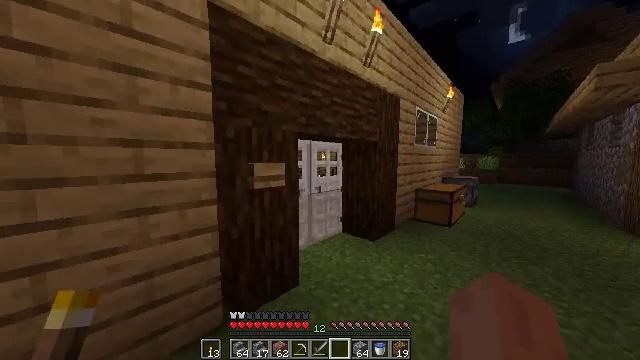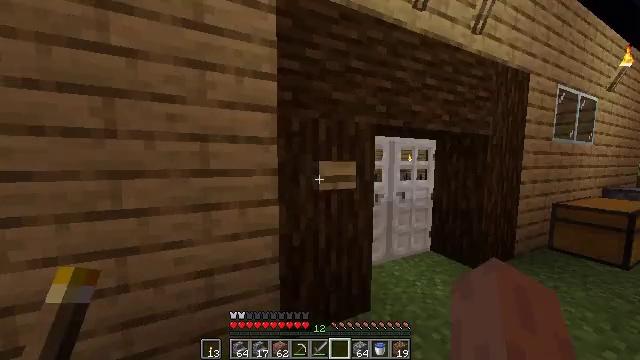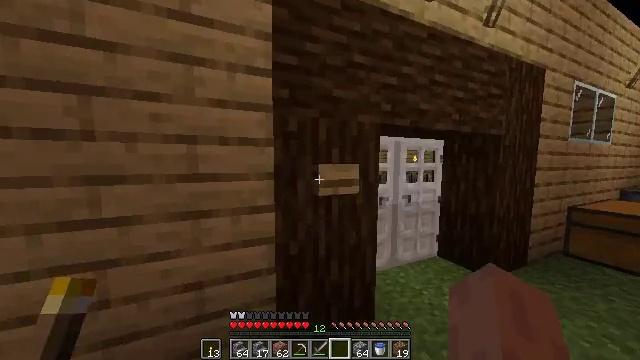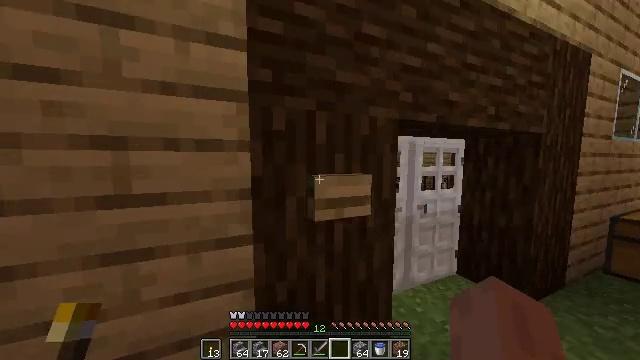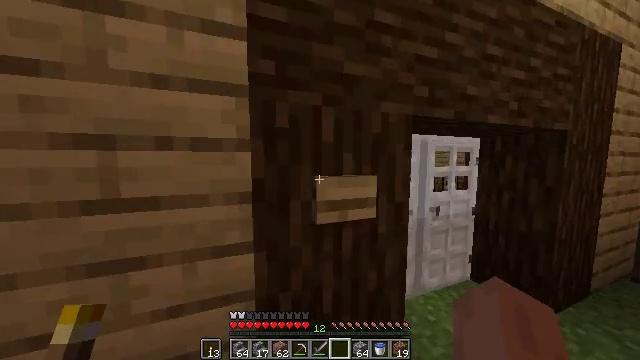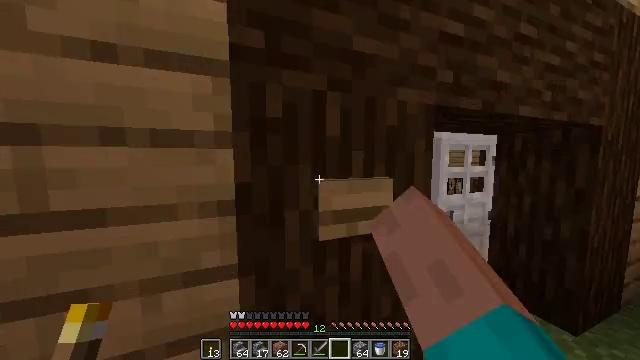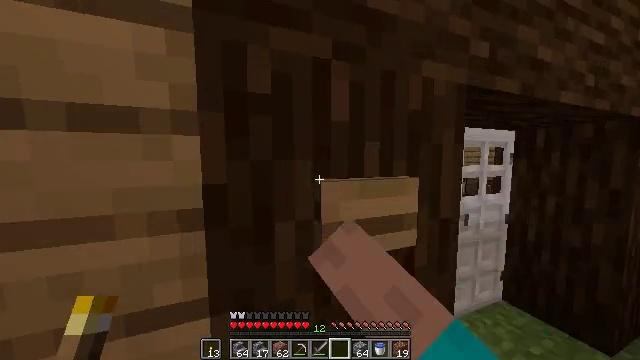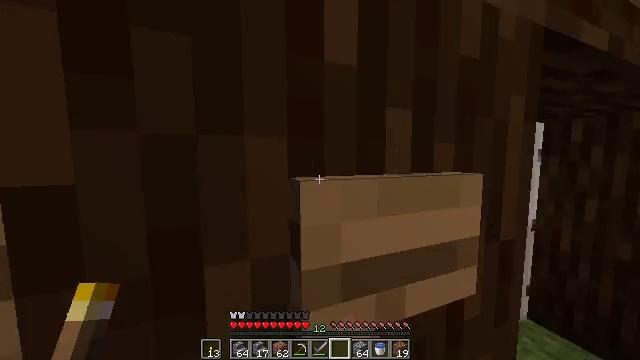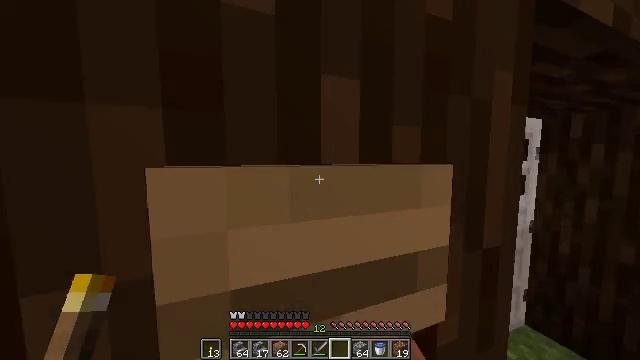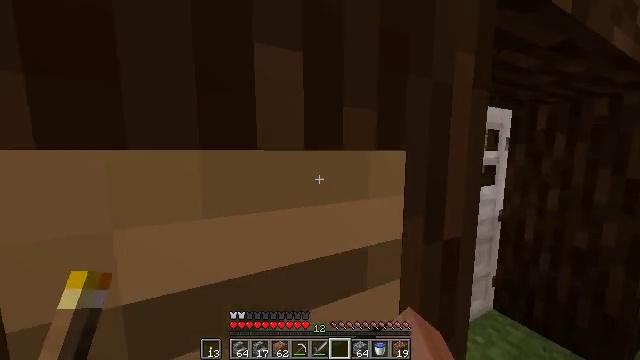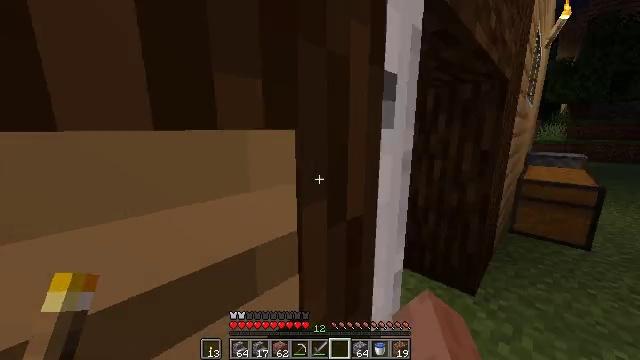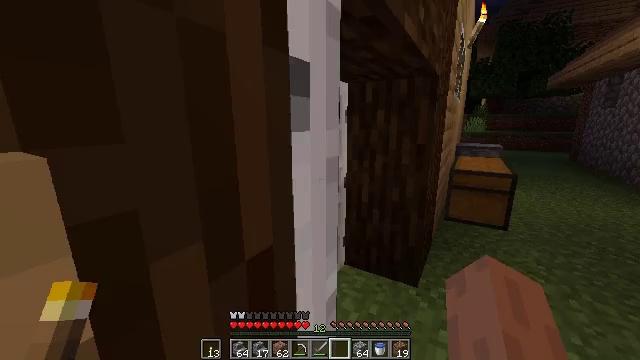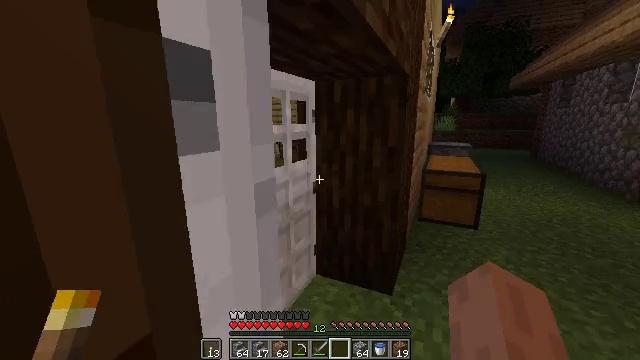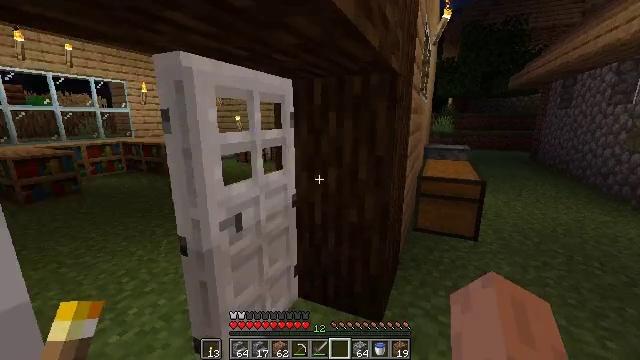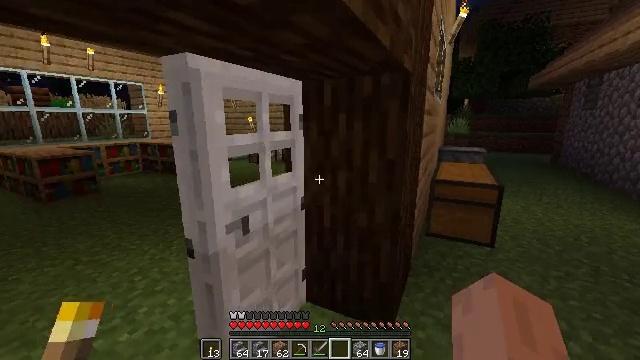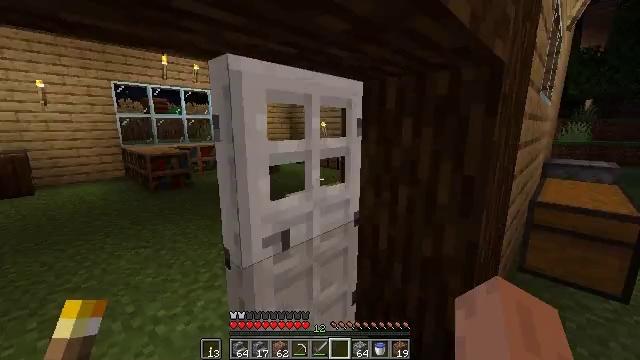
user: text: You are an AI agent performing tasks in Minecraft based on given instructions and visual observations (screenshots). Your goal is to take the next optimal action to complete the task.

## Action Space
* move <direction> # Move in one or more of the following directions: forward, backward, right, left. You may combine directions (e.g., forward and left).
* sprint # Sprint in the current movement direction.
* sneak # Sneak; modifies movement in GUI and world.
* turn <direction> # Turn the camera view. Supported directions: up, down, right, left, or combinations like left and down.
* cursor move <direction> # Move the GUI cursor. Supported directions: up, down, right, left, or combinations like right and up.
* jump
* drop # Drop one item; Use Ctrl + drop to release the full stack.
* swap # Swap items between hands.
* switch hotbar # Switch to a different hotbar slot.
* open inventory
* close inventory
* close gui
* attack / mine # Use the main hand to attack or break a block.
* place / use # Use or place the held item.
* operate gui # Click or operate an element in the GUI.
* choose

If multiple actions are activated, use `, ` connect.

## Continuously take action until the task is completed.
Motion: motion action
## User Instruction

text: Smash the iron door for recycling.
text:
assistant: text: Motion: move forward, sprint, turn left, attack / mine
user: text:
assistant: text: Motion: move forward, sprint, turn left, attack / mine
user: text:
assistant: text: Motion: move forward, sprint, attack / mine
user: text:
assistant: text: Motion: move forward, sprint, turn left, attack / mine and use / place
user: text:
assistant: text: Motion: move forward, sprint, attack / mine and use / place
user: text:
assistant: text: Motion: move forward, sprint, attack / mine and use / place
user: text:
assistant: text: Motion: move forward, sprint, attack / mine and use / place
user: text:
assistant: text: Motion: move forward, sprint, attack / mine
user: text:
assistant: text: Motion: move forward, sprint, turn right and down, attack / mine
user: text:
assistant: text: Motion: move forward, sprint, turn right and down, attack / mine
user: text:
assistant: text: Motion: move forward, sprint, turn right and down, attack / mine
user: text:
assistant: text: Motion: move forward, sprint, turn right, attack / mine
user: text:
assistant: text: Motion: move forward, sprint, attack / mine
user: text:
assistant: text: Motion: move forward, sprint, turn left, attack / mine
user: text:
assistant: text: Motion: move forward, sprint, turn left and up, attack / mine
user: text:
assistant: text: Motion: move forward, sprint, turn left and up, attack / mine
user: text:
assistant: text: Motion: move forward, sprint, turn left and up, attack / mine
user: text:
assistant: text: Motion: move forward, sprint, turn left, attack / mine
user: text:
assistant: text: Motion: move forward, sprint, turn left, attack / mine
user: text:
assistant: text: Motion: move forward, sprint, turn left, attack / mine
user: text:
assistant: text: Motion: move forward, sprint, turn left, attack / mine
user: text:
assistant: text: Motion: move forward, sprint, turn left, attack / mine
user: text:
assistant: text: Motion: move forward, sprint, attack / mine
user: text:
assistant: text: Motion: move forward, sprint, attack / mine
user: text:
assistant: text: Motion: move forward, sprint, attack / mine
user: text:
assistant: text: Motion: move forward, sprint, turn right, attack / mine
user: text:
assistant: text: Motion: move forward, sprint, turn right, attack / mine
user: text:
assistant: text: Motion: move forward, sprint, turn right, attack / mine
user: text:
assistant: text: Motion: move forward, sprint, turn right, attack / mine
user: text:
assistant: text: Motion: move forward, sprint, turn right, attack / mine